Question:
Is the diagram correct? Can more use cases be added in this diagram? Is there a need for include and extend functionalities?
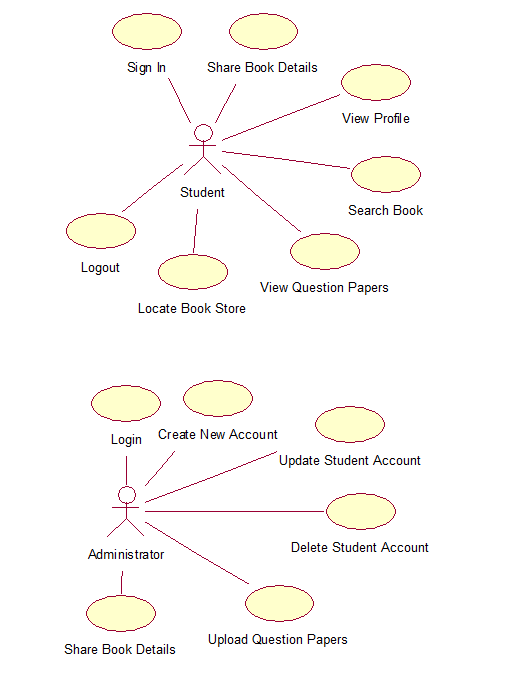
Answer: The diagrams look ok and you can add more use cases at your wish. But for clarity sake it's advisable to split them into sub-domains where you can focus on a couple of somehow related use cases. Do this by creating different diagrams or using boundaries to split the sub-domains.
Avoid '<<include>>' and '<<extend>>'. Use cases undergo a synthesis an not an analysis. There are only very rare cases where one could use those relations in a useful way.